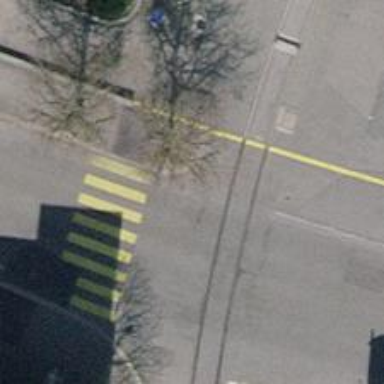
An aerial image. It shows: Crossing for the railway.